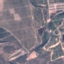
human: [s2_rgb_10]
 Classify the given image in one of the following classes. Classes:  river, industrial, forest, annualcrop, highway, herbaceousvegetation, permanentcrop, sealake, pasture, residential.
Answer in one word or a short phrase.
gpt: PermanentCrop